This time-frequency spectrogram was computed from a bearing vibration snapshot; brighter regions carry more energy. Determine the bearing's health state. Answer with exactly one of: normal, inner_race, outer_race, ball.
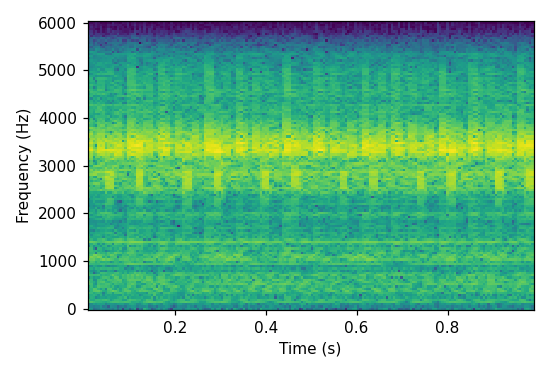
Answer: outer_race